Question: I am trying to create a UI with 2 checkboxes per line, each line seperated into sections. I've included a screenshot of the UI below.
I am using an ExpandableListView and handeling the data with an onChildClick.
When you click a checkbox, it does not trigger onChildClick or anything else. Clicking anywhere outside of the checkbox will trigger this event.
There are lots of threads that suggest setting android:focusable="false", but that doesn't change anything for me. I have focusable set to false for every element in my UI.
I have the exact same problem running the <URL> without modification, which includes android:focusable="false". I based a lot of my code on that example, and If I can get it working using that codebase, I'm sure I can get it working in mine.

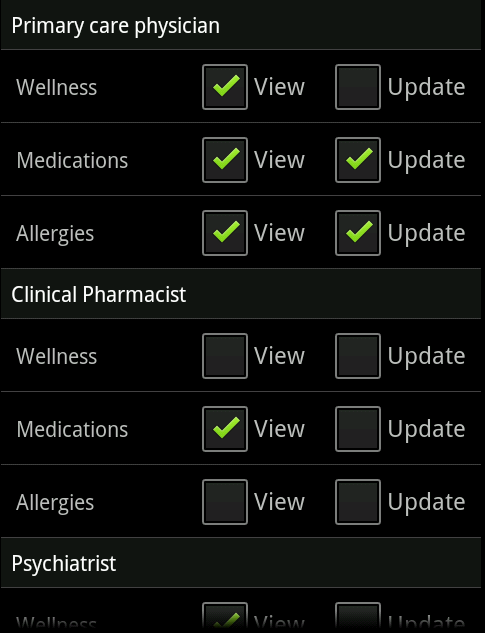
Answer: I think it's because the checkbox consumes the event and doesn't forward it to the list item.
If you want to get the click on the boxes you can add OnClickListener to the boxes in the getView() of the list adapter.
I understand you right, the box is at least getting checked? If you don't need custom behaviour you just can read if the box is checked or not when you "submit" the list (or whatever is your next step of checking boxes).
After reading comments, here is your code example with some additions:
'''
@Override
public View getView(final int pos, final View convView, ViewGroup parent) {
//initialize convView, define other local variables, etc.
CheckBox cb = (CheckBox) convView.findViewById(R.id.mycheckbox);
cb.setOnCheckedChangeListener(new OnCheckedChangeListener() {
public void onCheckedChanged(CompoundButton buttonView, boolean isChecked) {
Log.d("ElistCBox2", "listitem position: " + pos);
}
});
return convView;
}
'''
Note that you have to use 'final' modifier for the variables which you use in the anonymous class, otherwise you get a compiler error.